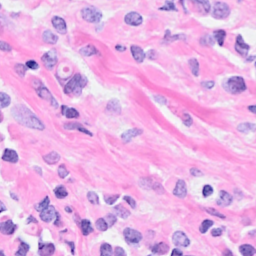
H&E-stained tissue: Breast